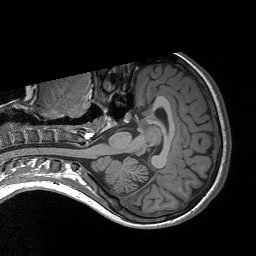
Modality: T1w
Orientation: axial
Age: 23
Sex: female
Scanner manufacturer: siemens
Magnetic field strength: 3 T
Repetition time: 1.9 s
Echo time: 0.00227 s